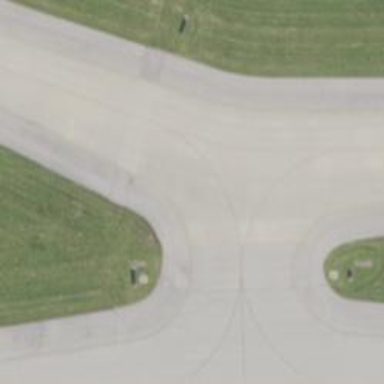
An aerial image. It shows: View of taxiway at the airport.